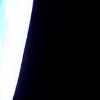
Label: space